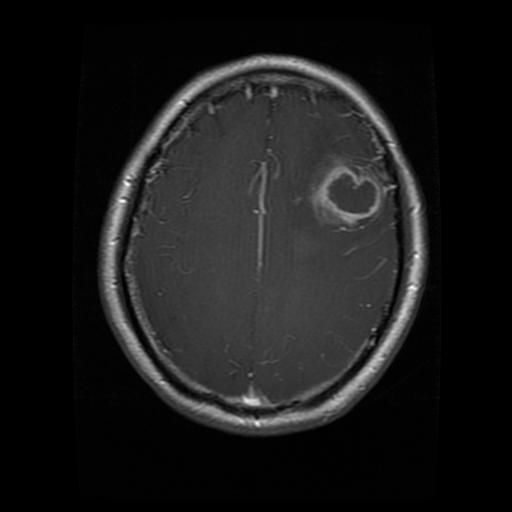
Label: glioma